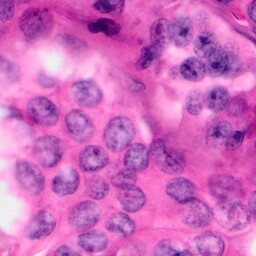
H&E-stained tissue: Pancreatic